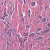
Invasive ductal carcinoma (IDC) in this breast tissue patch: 1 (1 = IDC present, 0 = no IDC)